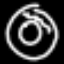
Label: donut